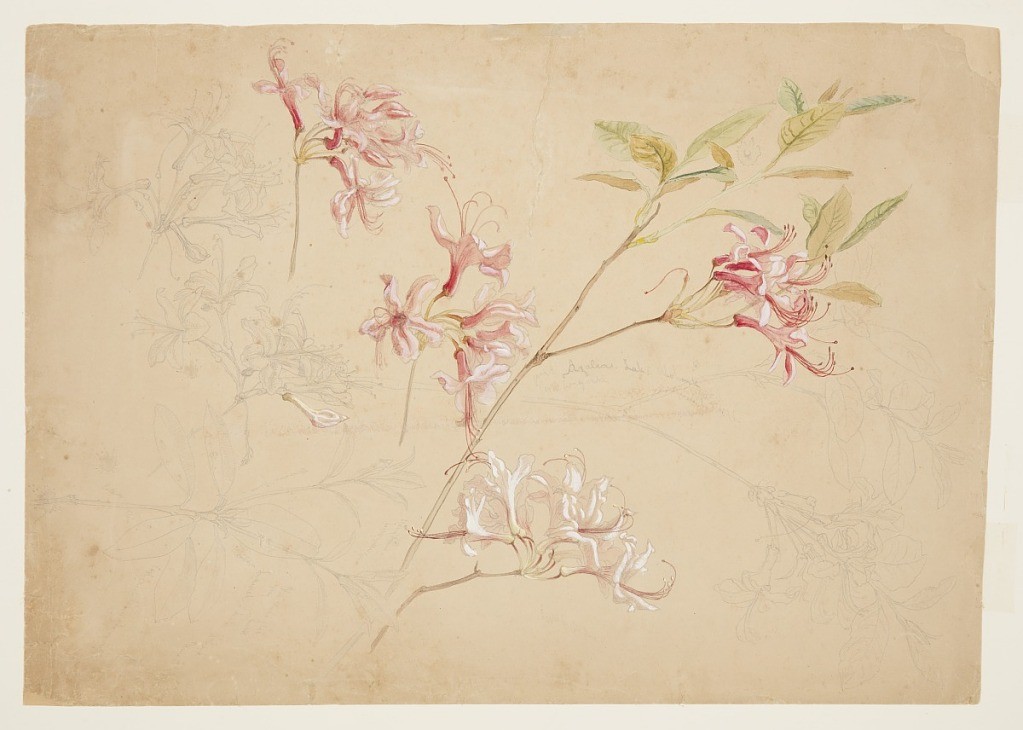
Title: Azaleas
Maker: Samuel Colman, American, 1832–1920
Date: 1876
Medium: Graphite, brush and watercolor and gouache on tan wove paper
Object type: Drawing
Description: Studies of azalea branches, with pink flowers. Verso: pink ladyslippers, a blueberry branch with flowers, huckleberry, and parsnip.